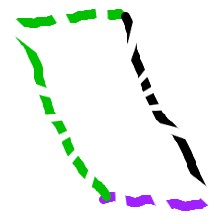
Shape: parallelogram